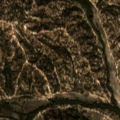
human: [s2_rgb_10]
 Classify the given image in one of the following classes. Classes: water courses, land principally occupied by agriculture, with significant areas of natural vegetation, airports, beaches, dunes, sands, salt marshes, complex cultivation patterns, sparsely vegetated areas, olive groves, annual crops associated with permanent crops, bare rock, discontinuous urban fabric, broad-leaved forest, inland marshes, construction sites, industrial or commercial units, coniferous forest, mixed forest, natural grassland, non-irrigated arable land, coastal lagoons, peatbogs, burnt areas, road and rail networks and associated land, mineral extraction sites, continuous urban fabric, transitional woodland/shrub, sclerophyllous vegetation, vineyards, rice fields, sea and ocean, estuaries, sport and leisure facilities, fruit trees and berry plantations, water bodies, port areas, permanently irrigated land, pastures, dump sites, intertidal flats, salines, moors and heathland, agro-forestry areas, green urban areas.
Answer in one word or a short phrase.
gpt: land principally occupied by agriculture, with significant areas of natural vegetation, agro-forestry areas, mixed forest